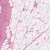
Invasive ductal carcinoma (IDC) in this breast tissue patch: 0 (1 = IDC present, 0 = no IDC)